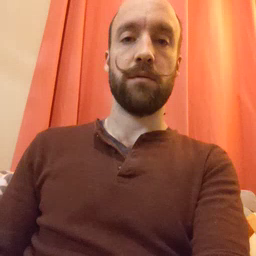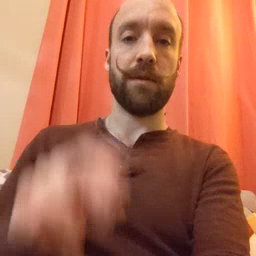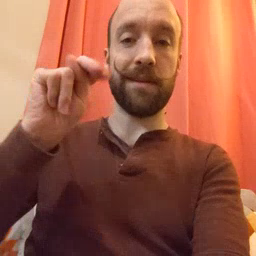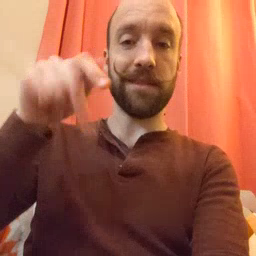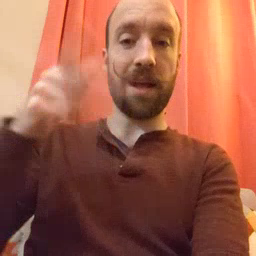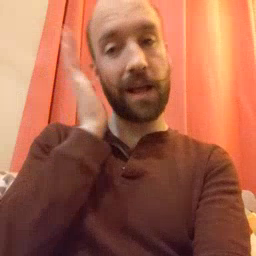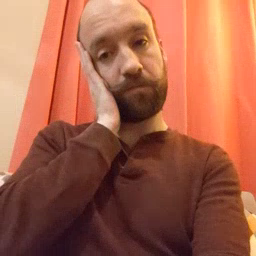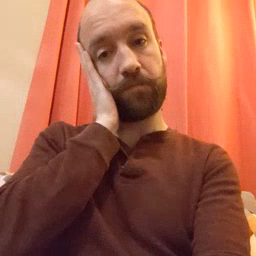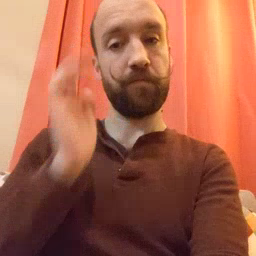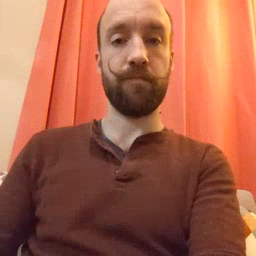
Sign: nap